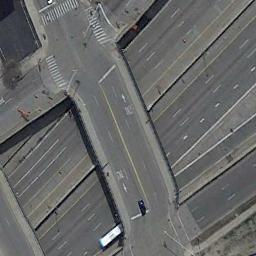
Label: overpass